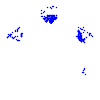
Particle: pion